This time-frequency spectrogram was computed from a bearing vibration snapshot; brighter regions carry more energy. Classify the bearing condition as one of: normal, inner_race, outer_race, ball.
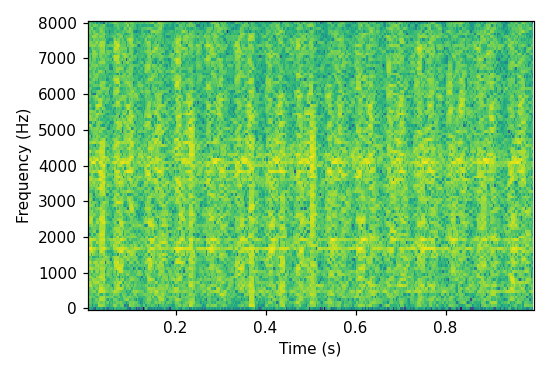
Answer: ball